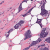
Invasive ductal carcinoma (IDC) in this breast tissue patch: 1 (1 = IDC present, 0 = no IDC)